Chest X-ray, PA view. Patient: 22 years old, sex M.
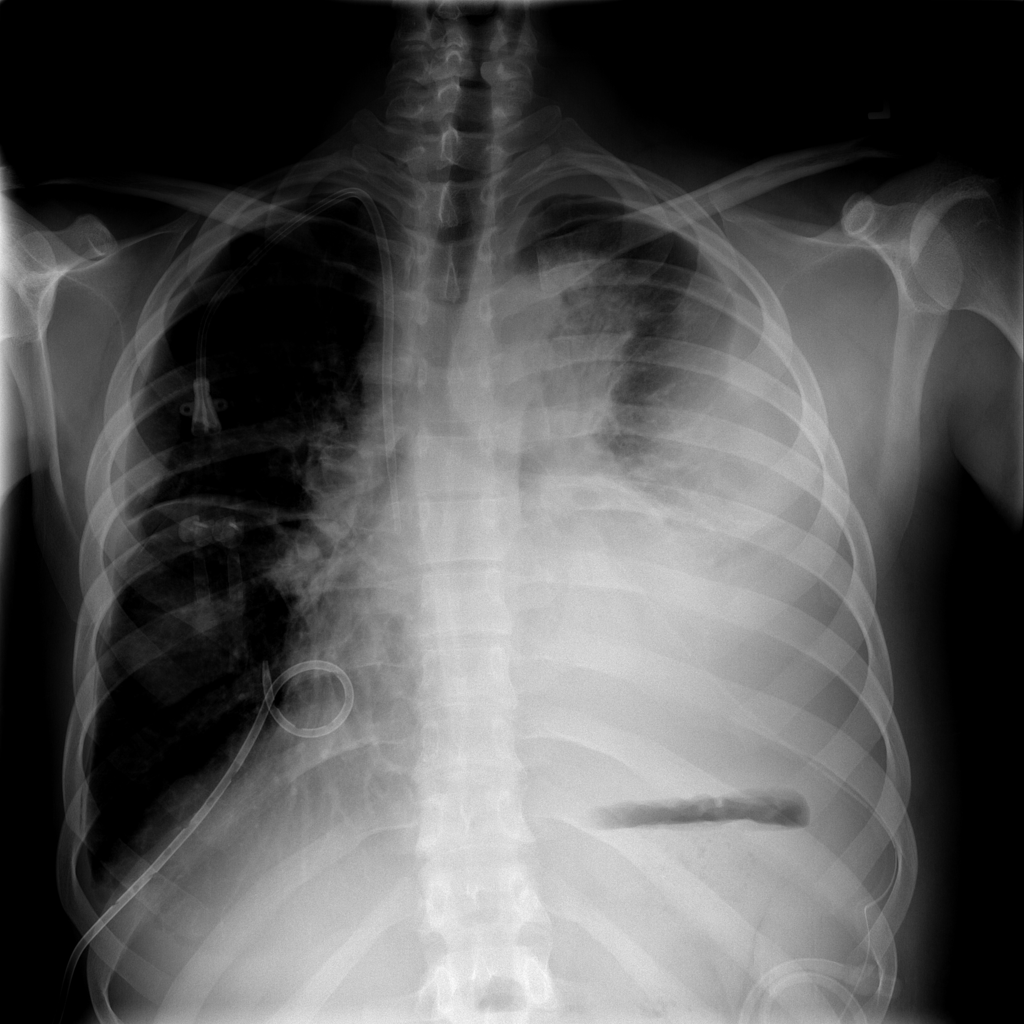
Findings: Pleural_Thickening, Pneumothorax